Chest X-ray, PA view. Patient: 69 years old, sex F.
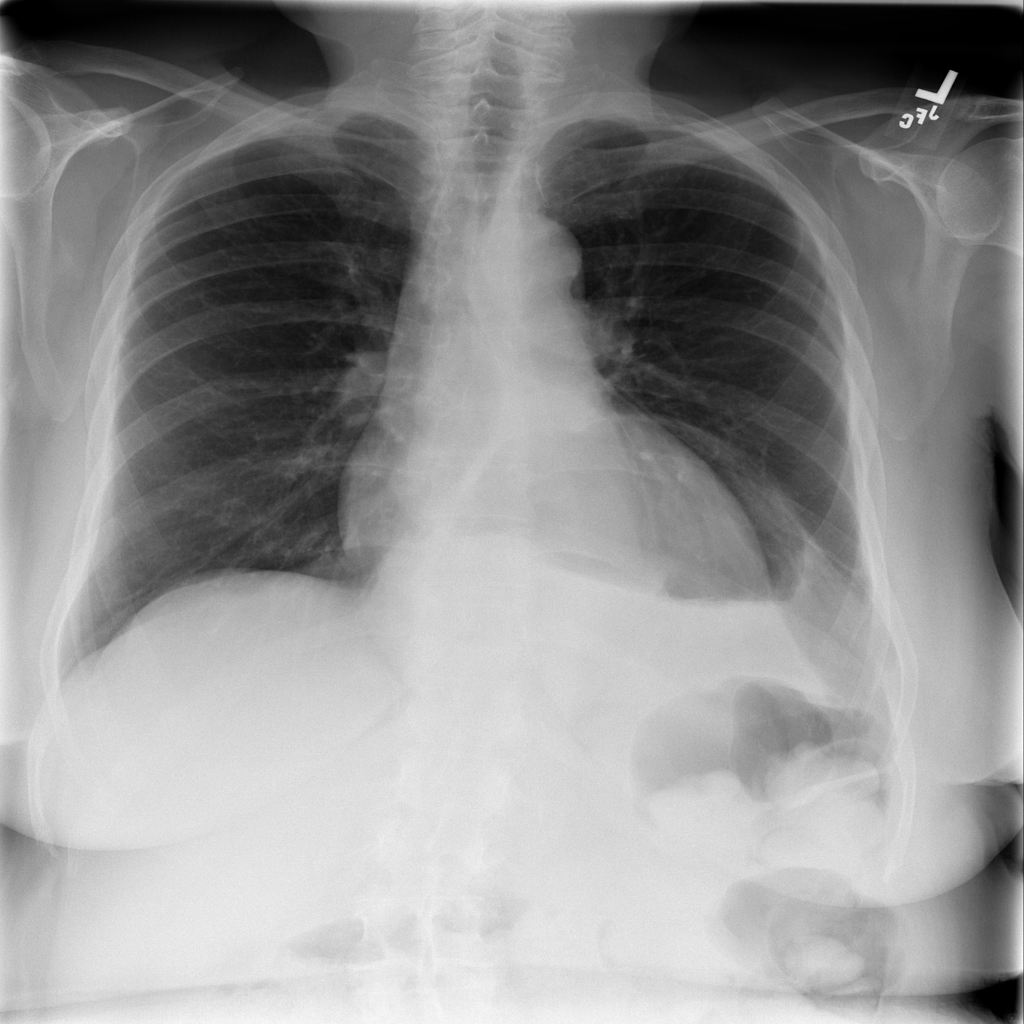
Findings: No Finding